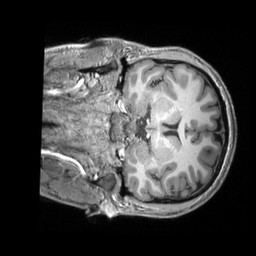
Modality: T1w
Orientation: coronal
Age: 23
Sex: male
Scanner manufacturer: siemens
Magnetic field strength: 3 T
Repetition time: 2.3 s
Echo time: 0.00298 s